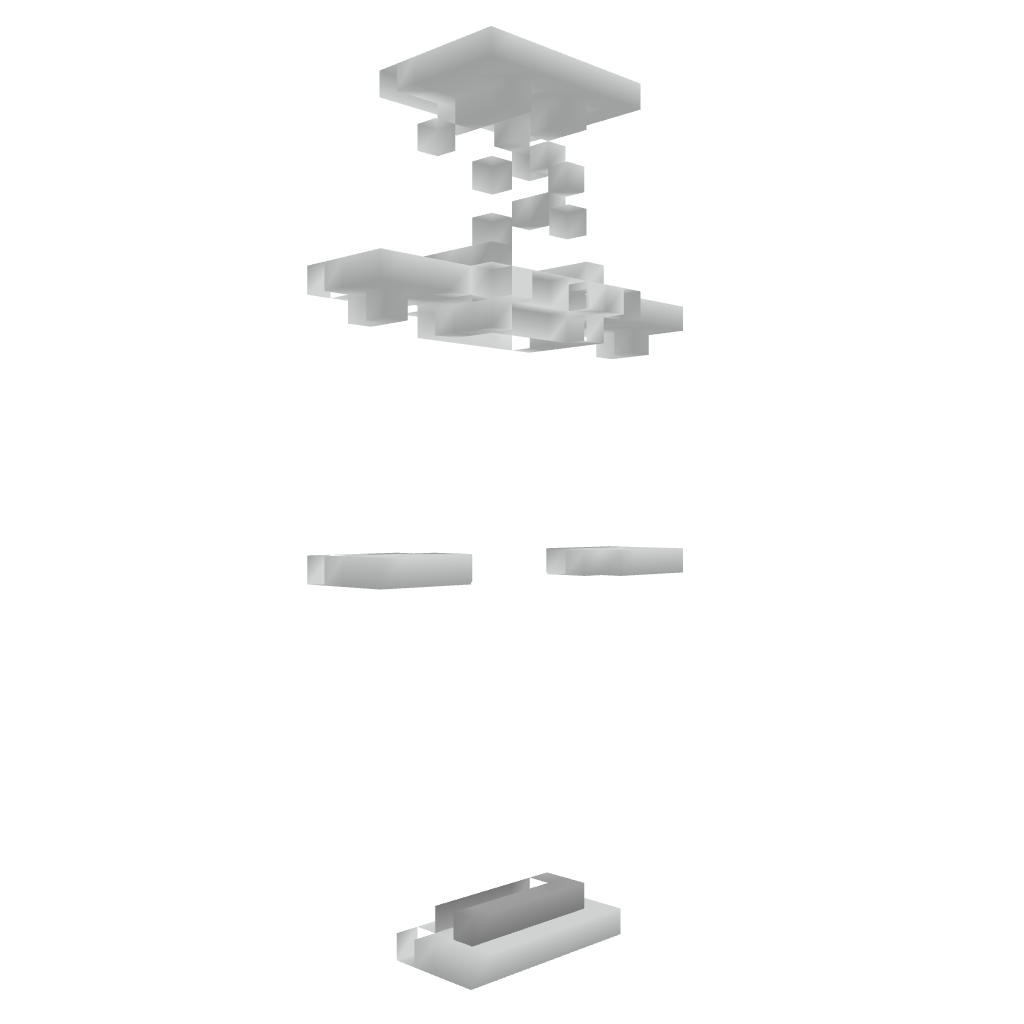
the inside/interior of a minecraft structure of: Skin Dummy